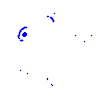
Particle: kaon